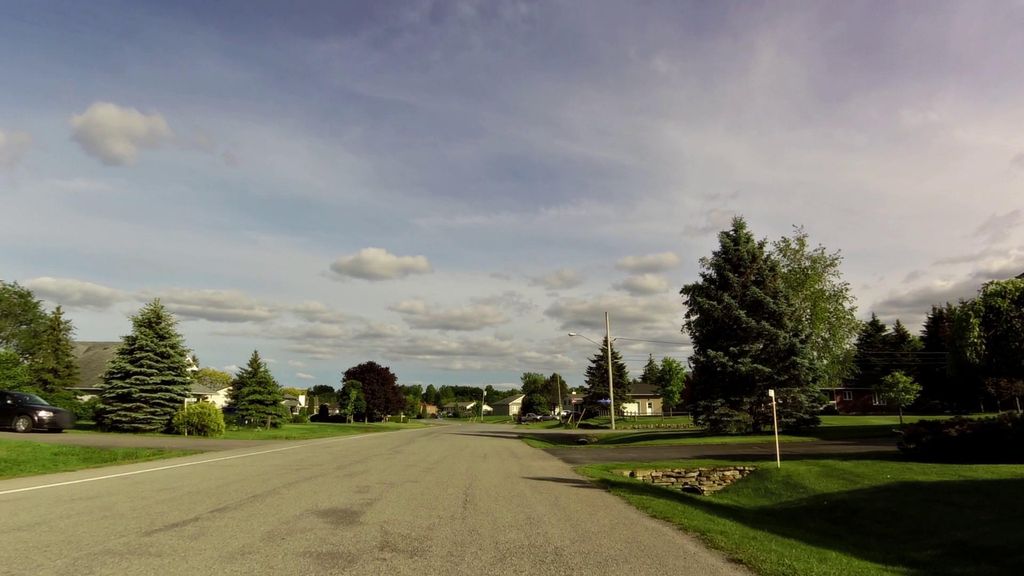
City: ottawa-gatineau